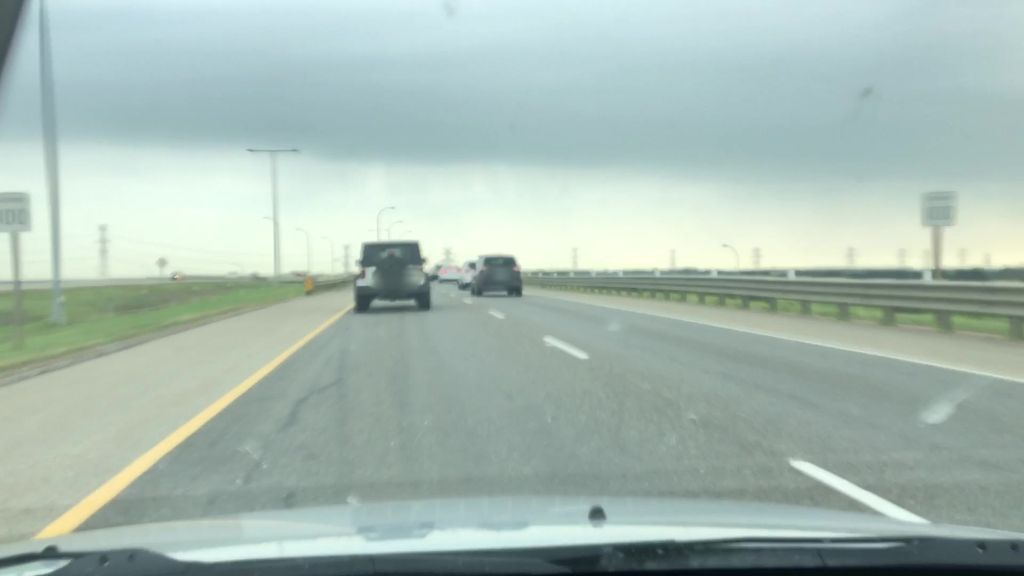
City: edmonton